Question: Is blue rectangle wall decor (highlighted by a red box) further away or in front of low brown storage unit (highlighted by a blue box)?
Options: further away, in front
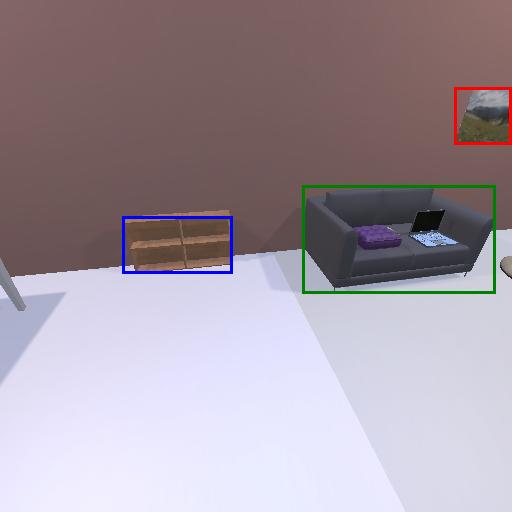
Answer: further away